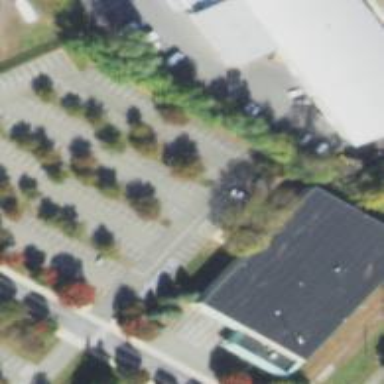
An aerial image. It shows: Warehouse.